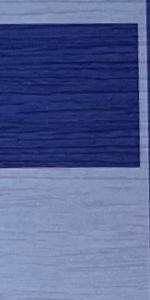
Label: Empty